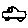
Label: car